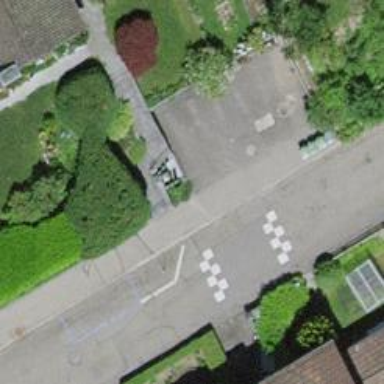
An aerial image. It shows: Traffic calming table.